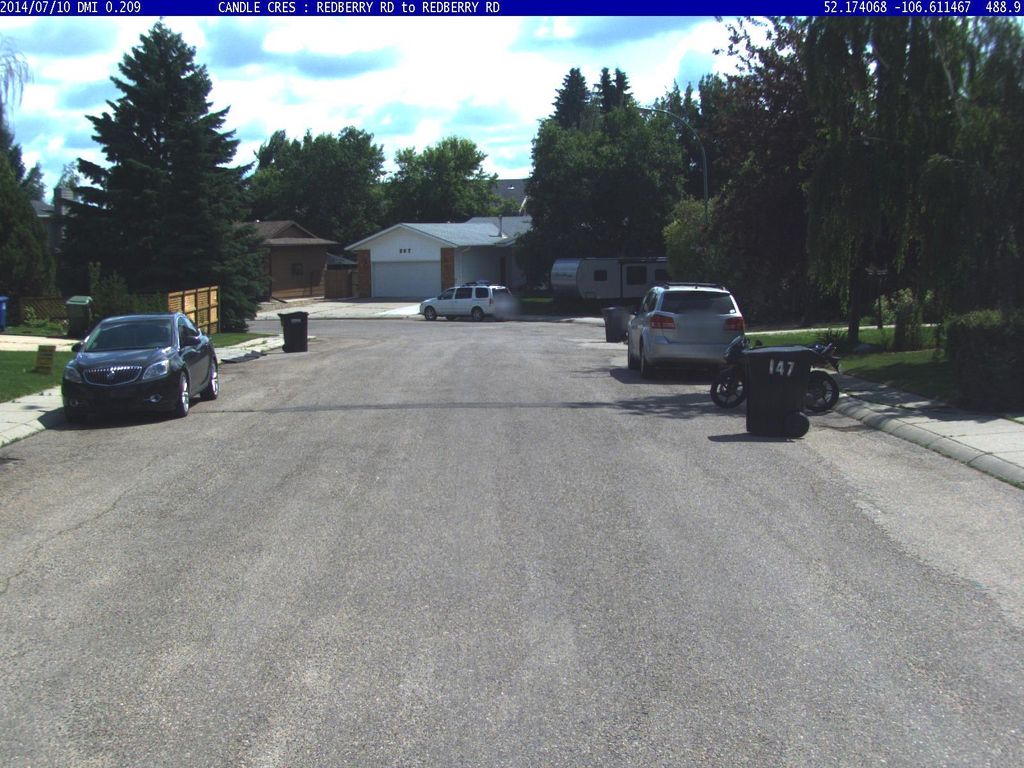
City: saskatoon